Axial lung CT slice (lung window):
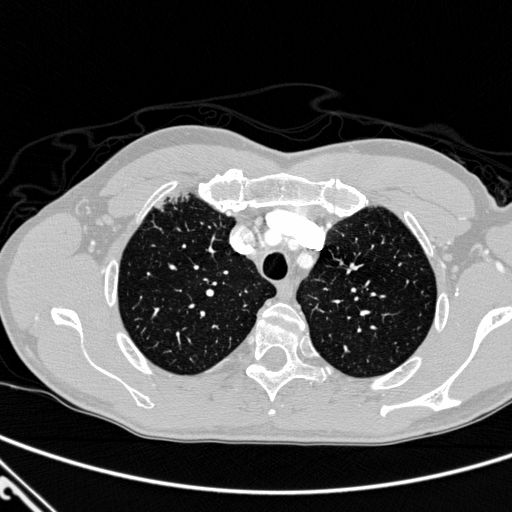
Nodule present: no